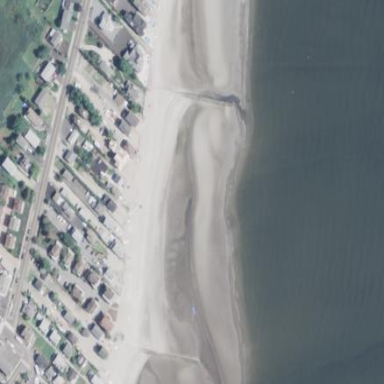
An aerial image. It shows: Sandy beach with natural surface.